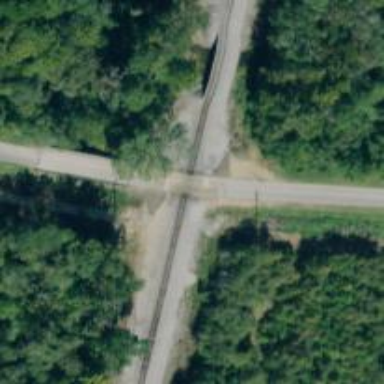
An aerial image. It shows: Level crossing along the railway.